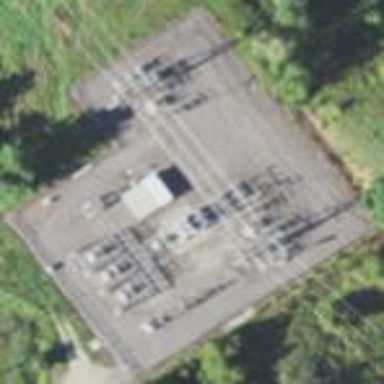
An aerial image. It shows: Distribution-level power substation.